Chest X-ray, AP view. Patient: 45 years old, sex M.
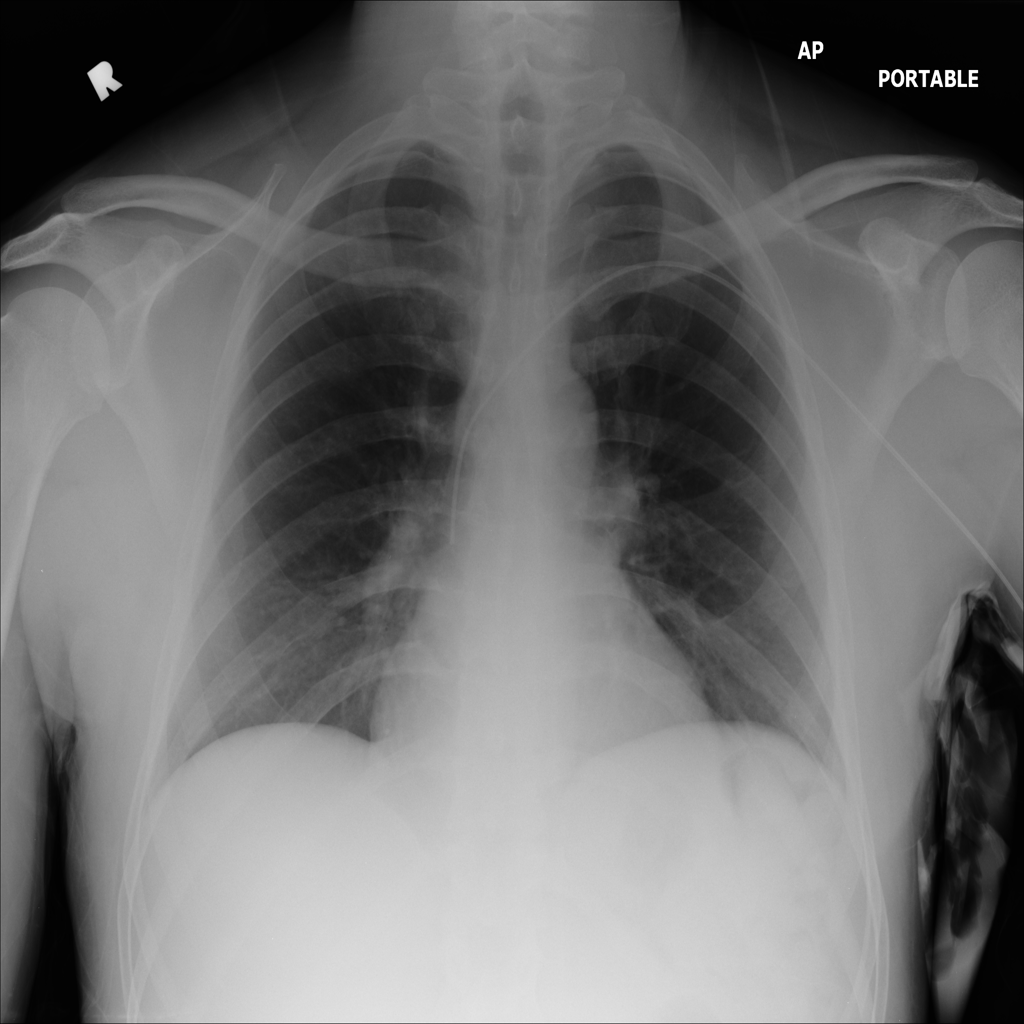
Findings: No Finding